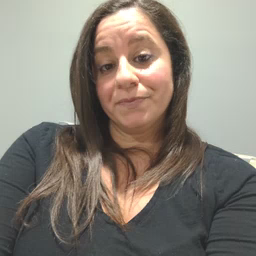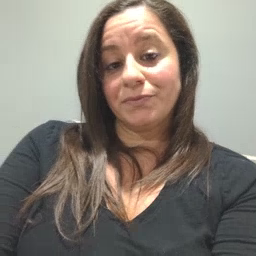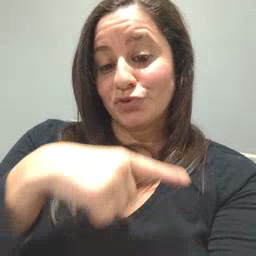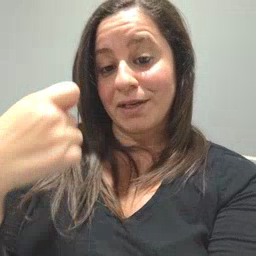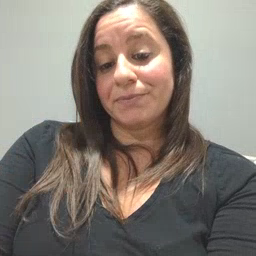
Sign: dry